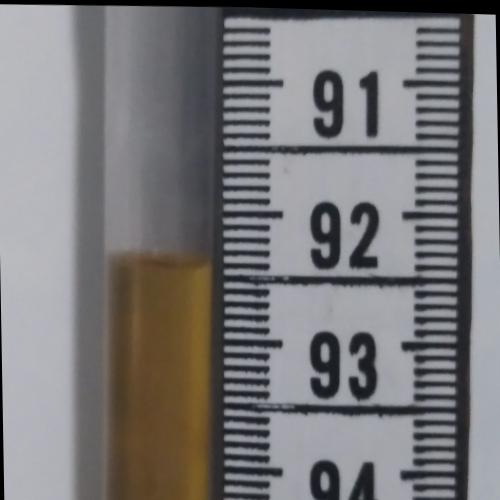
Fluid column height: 92.4 cm